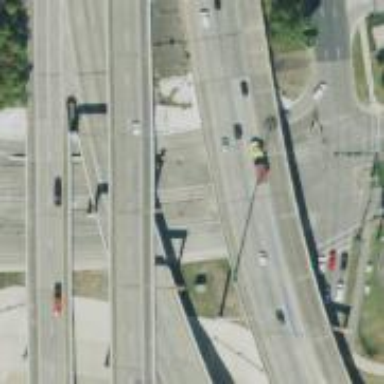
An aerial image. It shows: Frontage road connected to secondary link.